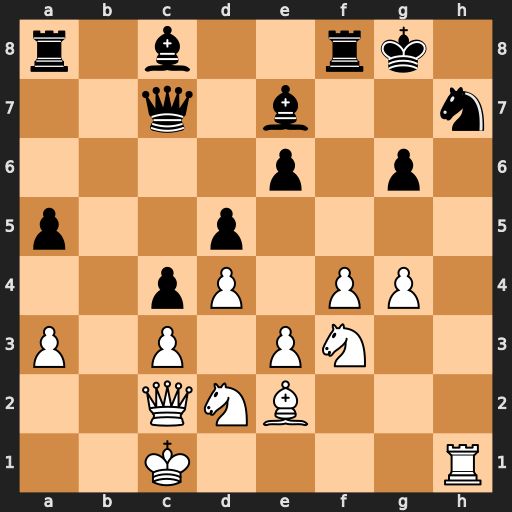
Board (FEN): r1b2rk1/2q1b2n/4p1p1/p2p4/2pP1PP1/P1P1PN2/2QNB3/2K4R
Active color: w
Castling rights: -
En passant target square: -
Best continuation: Qxg6+ Kh8 Qxh7#